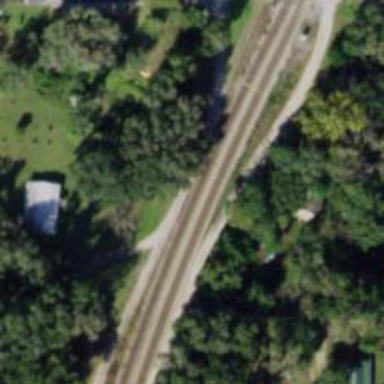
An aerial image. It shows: Railway siding for service.